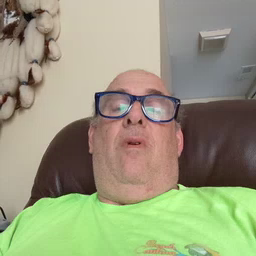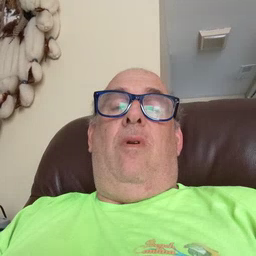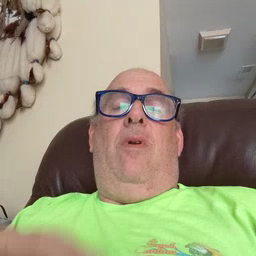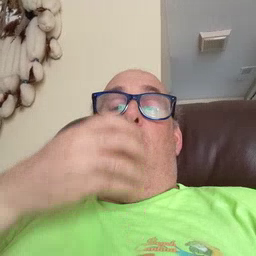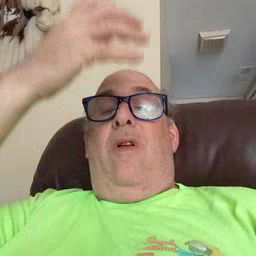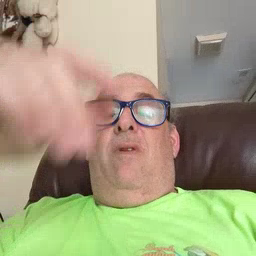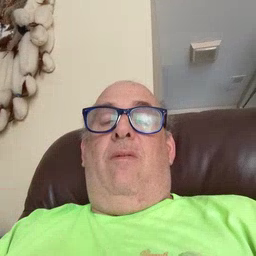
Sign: giraffe